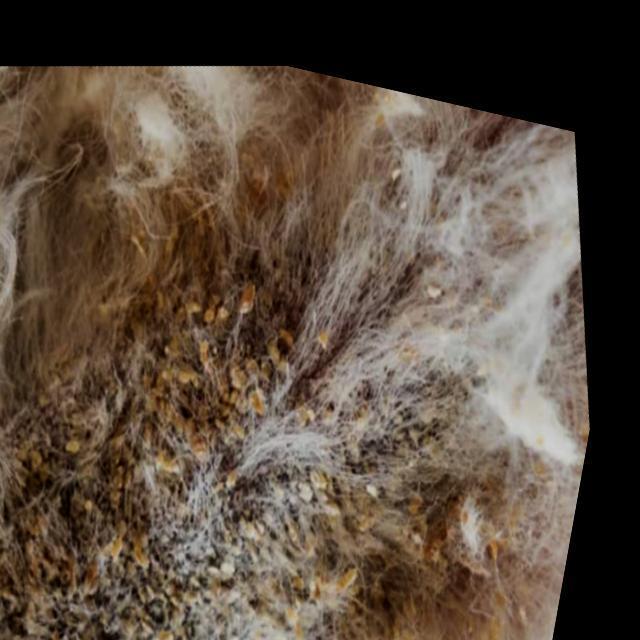
Canine fungal skin infection — characterized by alopecia, scaling, crusting, and circular lesions. Common agents include Malassezia and Candida species.